Question: I have the following results that I'd like to put into Stata and run some analysis:

Is there a way I can generate the dataset for this data in Stata so that there are the appropriate number of observations, allowing me to run 'tabodds' or similar?
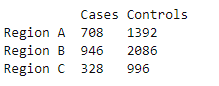
Answer: Perhaps this is what you are looking for.
'''
clear
set obs 6
gen region = word("'c(ALPHA)'", ceil(_n / 2))
bysort region : gen control = _n - 1
label define casecontrol 1 "Control" 0 "Case"
label values control casecontrol
local expandlist <PHONE> <PHONE> 328 996
gen exp = real(word("'expandlist'", _n))
expand exp
drop exp
tab region control
'''
Result:
'''
. tab region control
| control
region | Case Control | Total
-----------+----------------------+----------
A | 708 1,392 | 2,100
B | 946 2,086 | 3,032
C | 328 996 | 1,324
-----------+----------------------+----------
Total | 1,982 4,474 | 6,456
'''